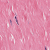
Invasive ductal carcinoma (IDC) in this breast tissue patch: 0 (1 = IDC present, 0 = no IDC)